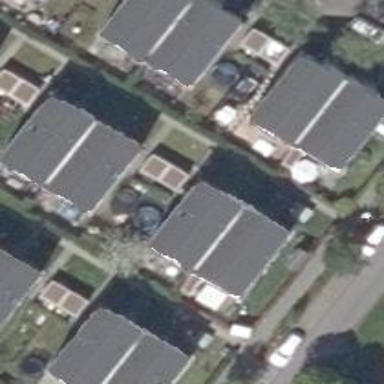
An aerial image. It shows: Semi-detached house with gabled roof.